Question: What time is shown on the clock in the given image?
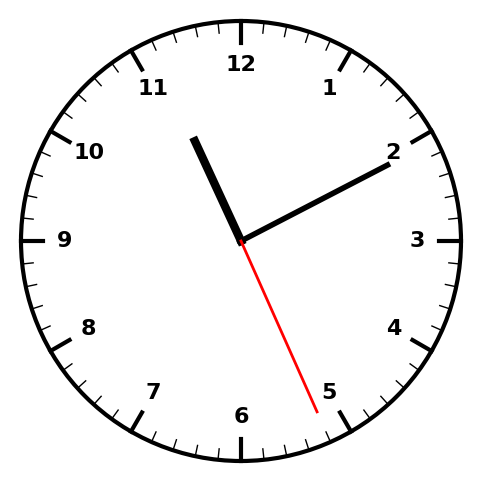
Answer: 11:10:26